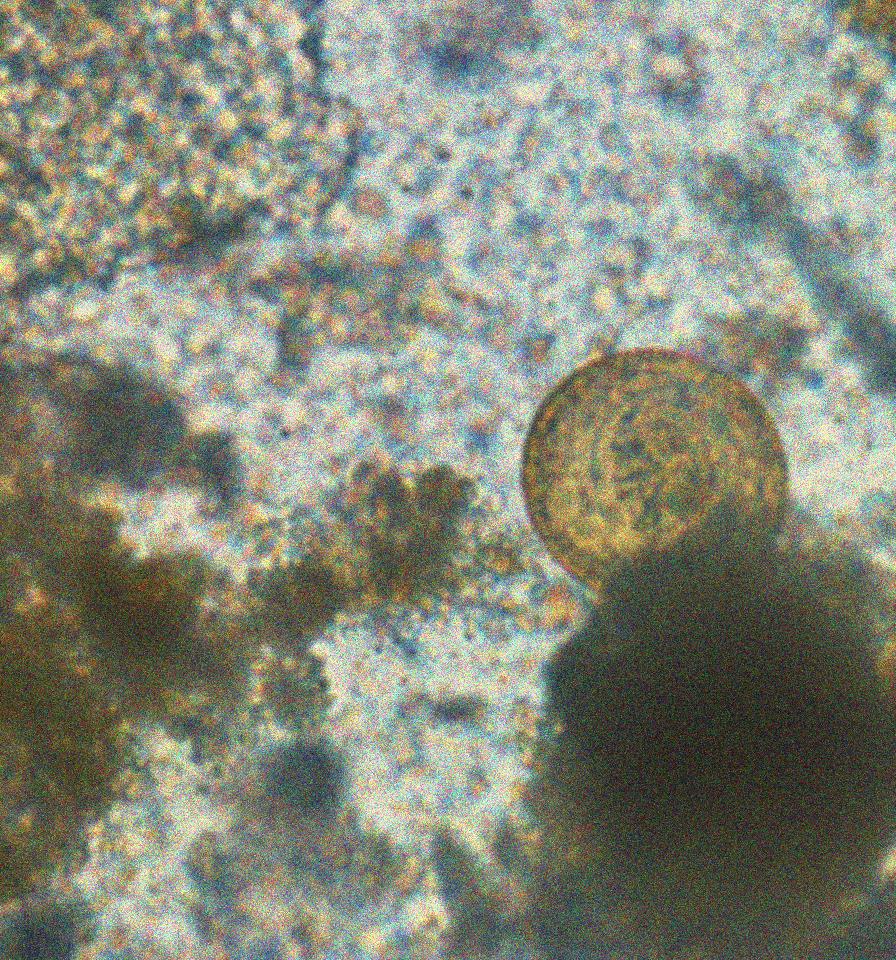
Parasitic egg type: Hymenolepis diminuta